Field crop: maize
Growth stage: 2
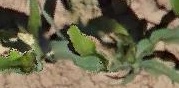
Species: maize